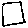
Label: square